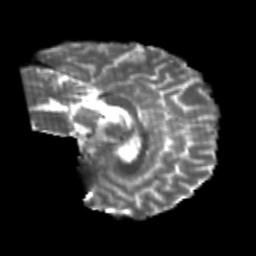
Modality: T2w
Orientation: sagittal
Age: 23
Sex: male
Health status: healthy
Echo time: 0.074 s